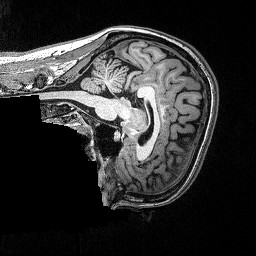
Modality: T1w
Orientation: sagittal
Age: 38
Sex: female
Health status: healthy
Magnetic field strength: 3 T
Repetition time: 2.53 s
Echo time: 0.00331 s